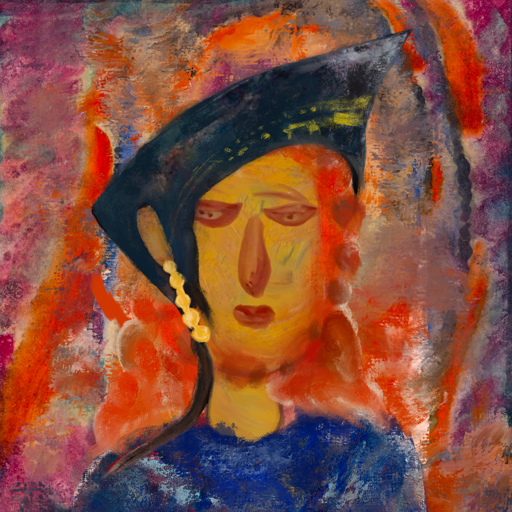
Background: Experience, Head And Neck Front: After_Raid, Face Front: Pious_Lady, Bust: Irani, Hair Front: Rupkatha, Head Accessory: Irani, Second Necklace: Blank, Necklace: Blank, Baby: Blank